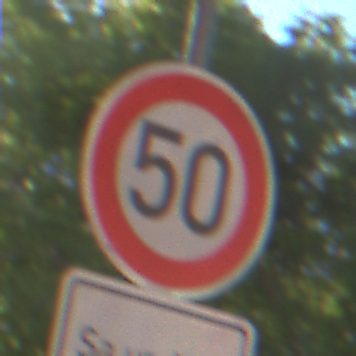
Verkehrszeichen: Geschwindigkeit50
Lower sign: ZeitangabenMitBeschraenkungAufWochentage8
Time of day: MorningAfternoon
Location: Outdoor (Suburban)
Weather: PartlyCloudy
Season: NotSpecified
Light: Natural